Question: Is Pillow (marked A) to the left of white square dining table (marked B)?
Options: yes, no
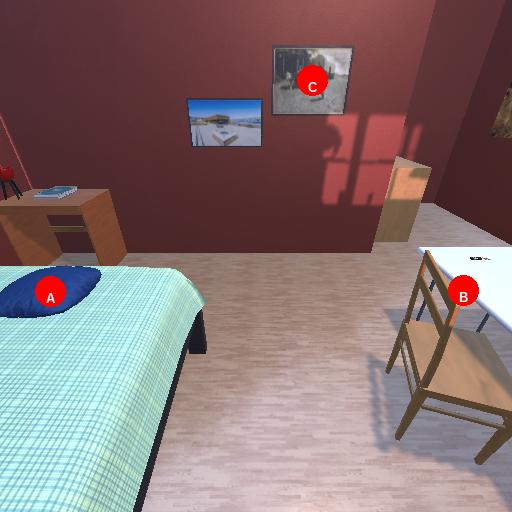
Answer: yes